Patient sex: F
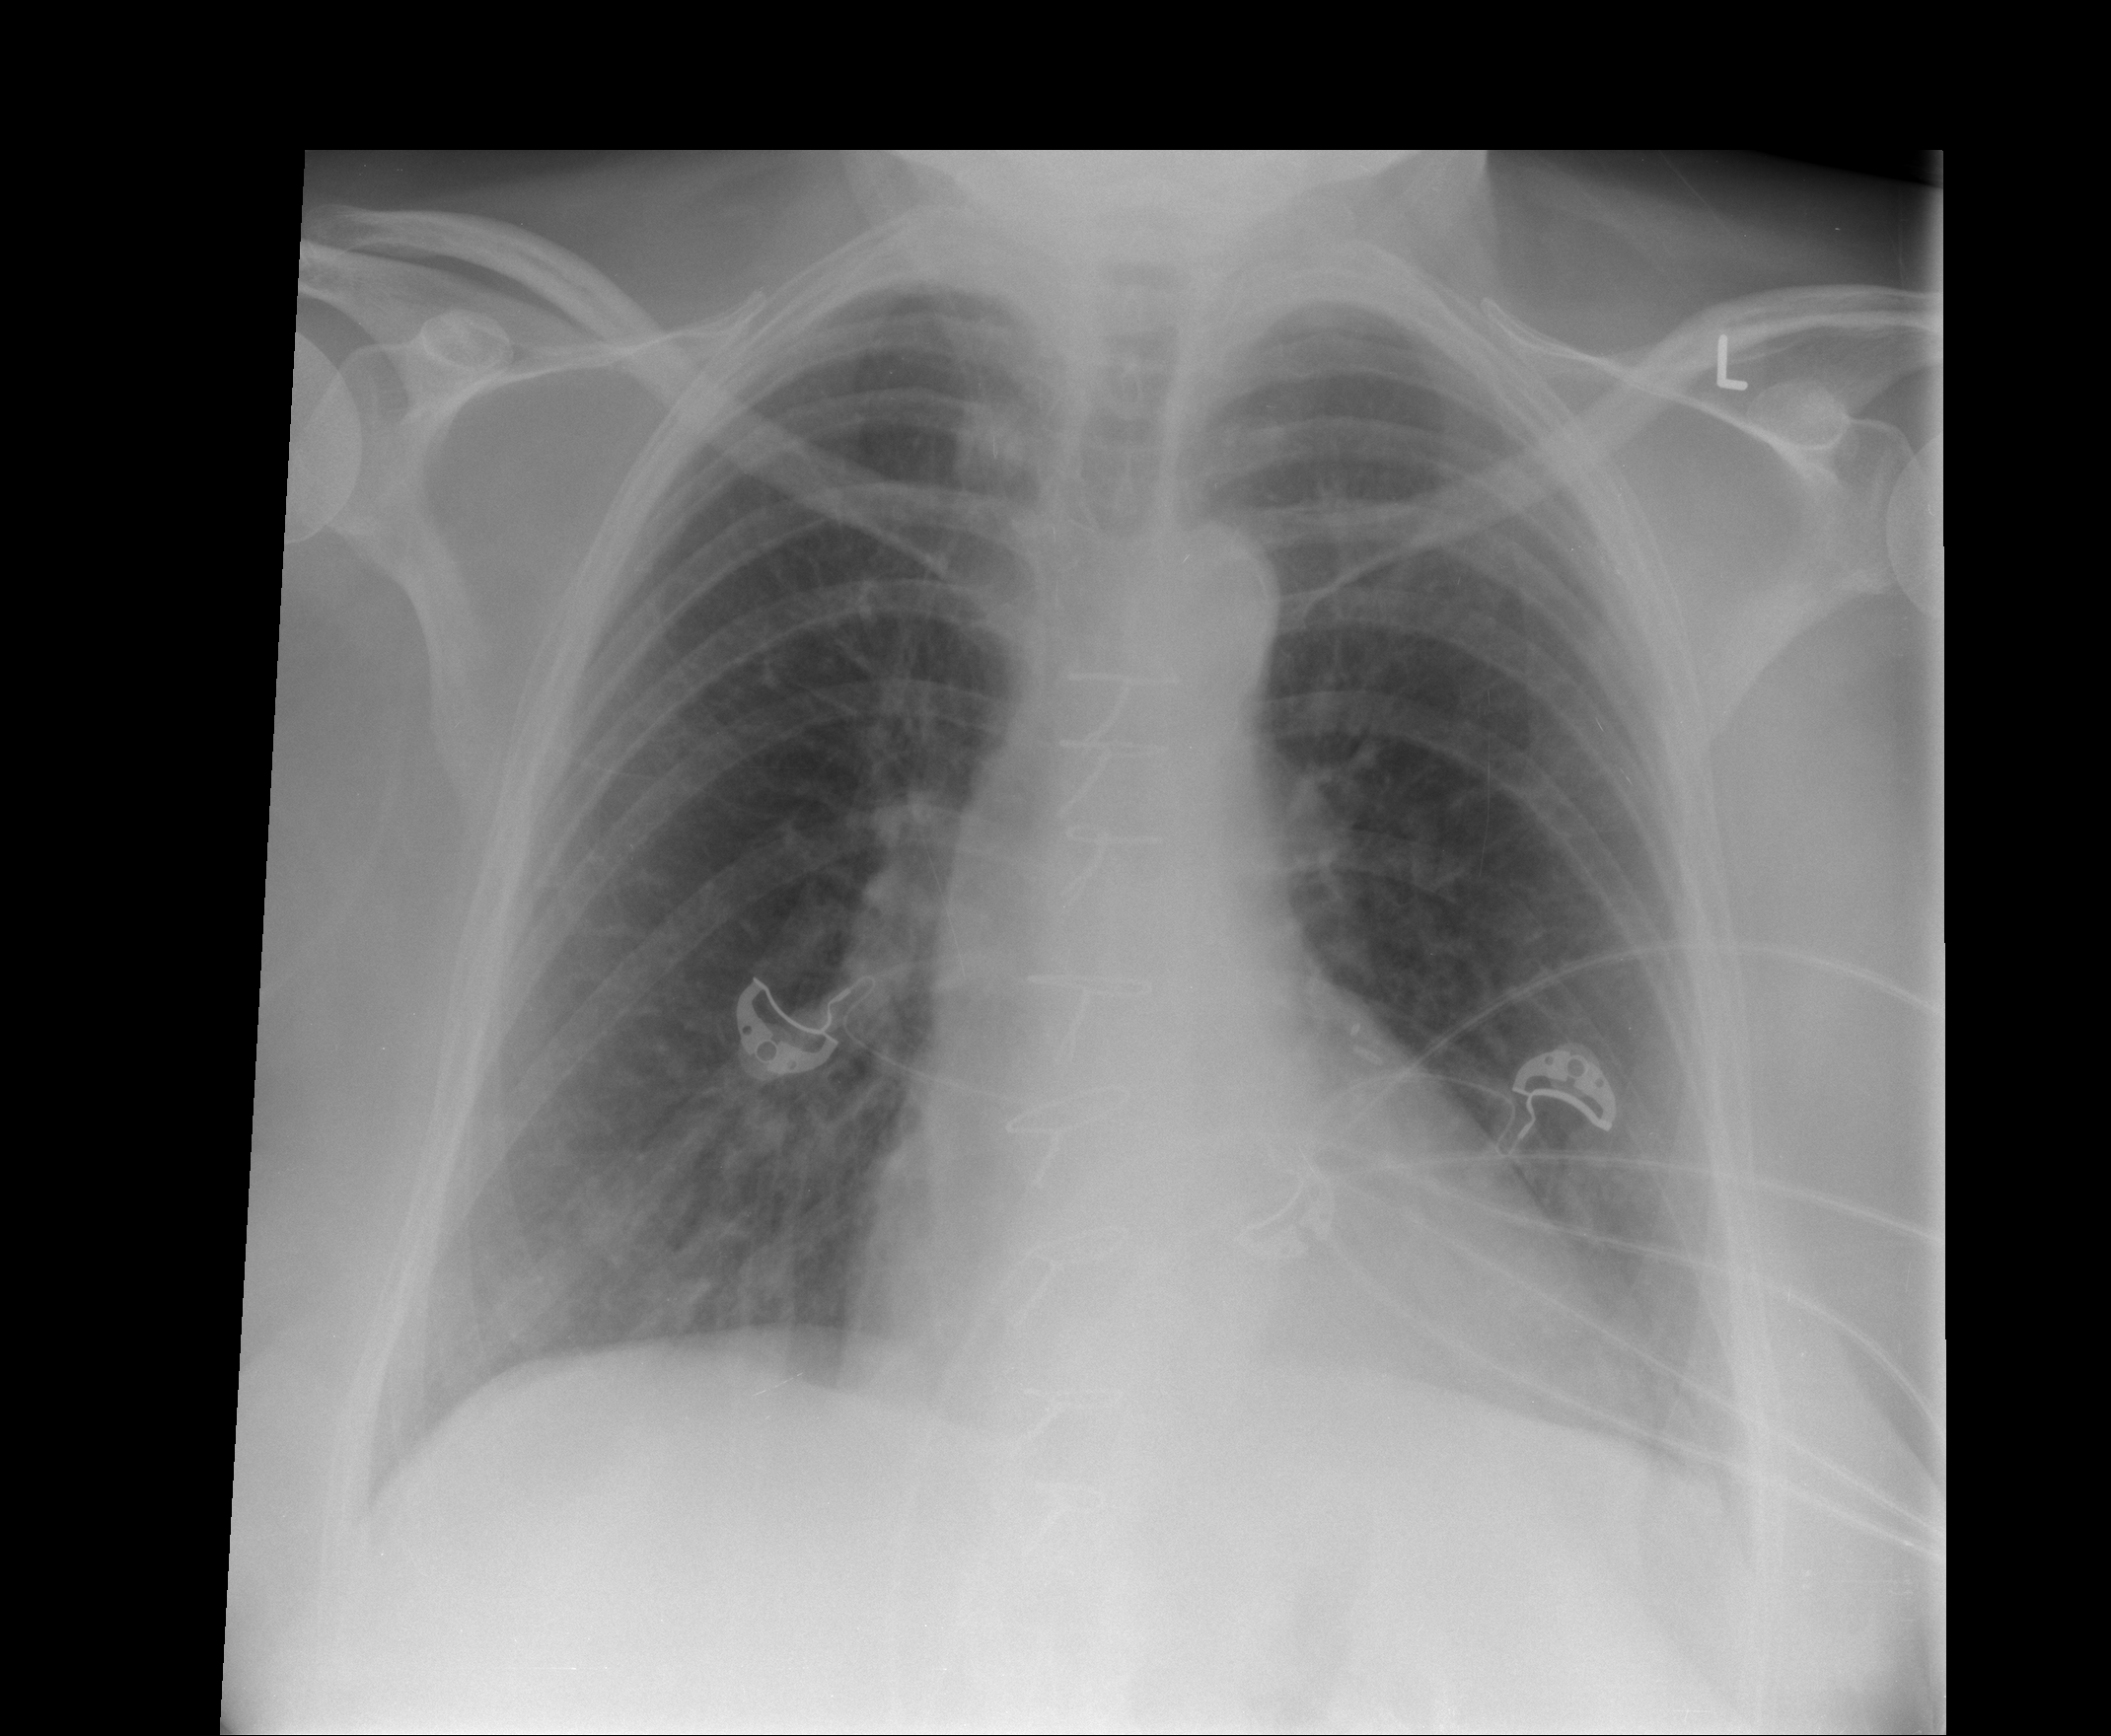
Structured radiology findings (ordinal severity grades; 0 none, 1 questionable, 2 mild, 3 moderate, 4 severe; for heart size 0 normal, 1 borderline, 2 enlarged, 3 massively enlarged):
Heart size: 1
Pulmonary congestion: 0
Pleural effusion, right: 0
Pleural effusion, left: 2
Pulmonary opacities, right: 1
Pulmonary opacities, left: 0
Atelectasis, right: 0
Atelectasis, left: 2